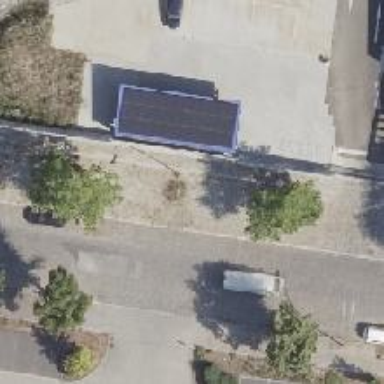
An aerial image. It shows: Broadleaved deciduous tree with parking obstacle nearby.